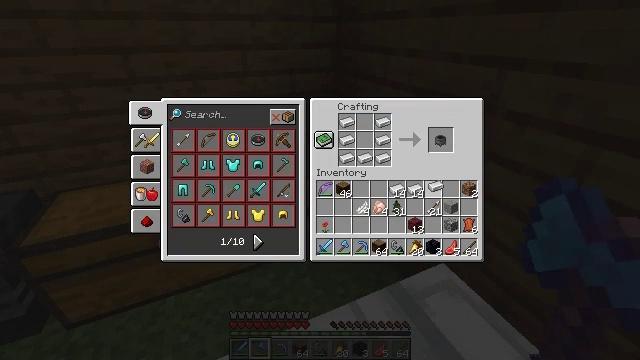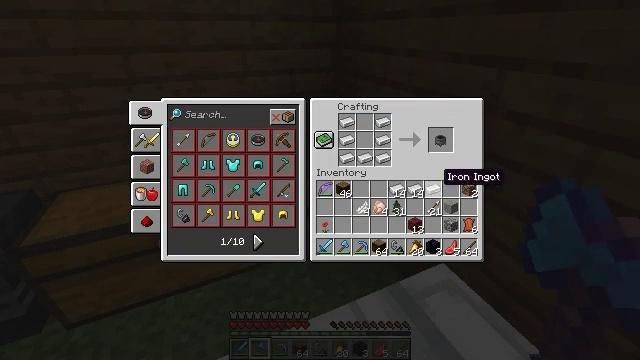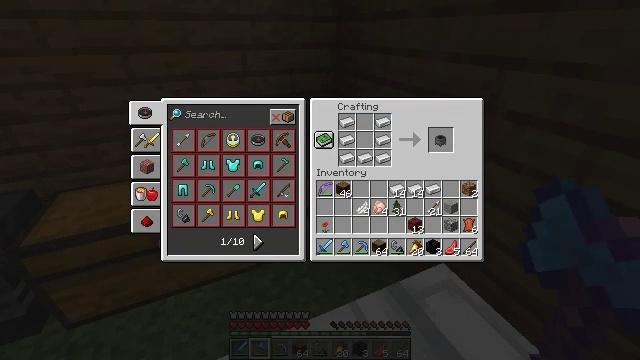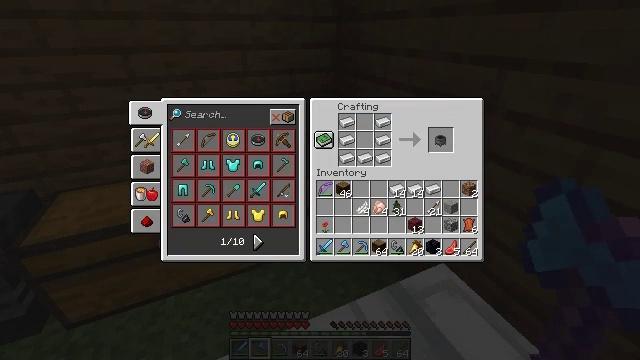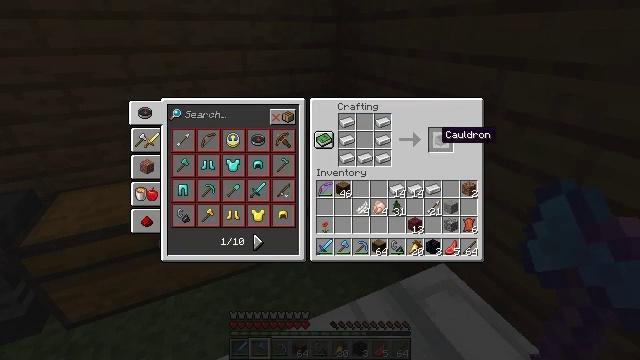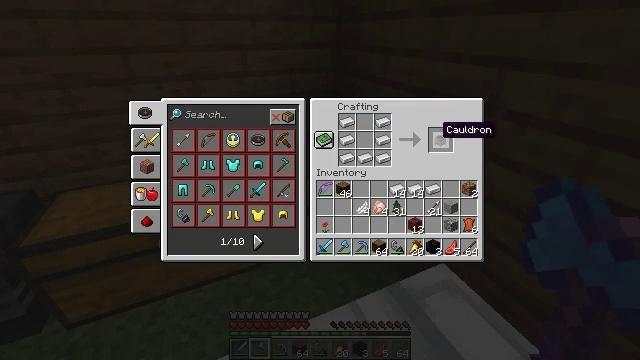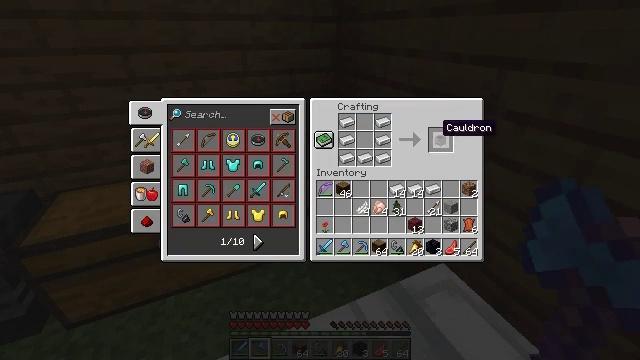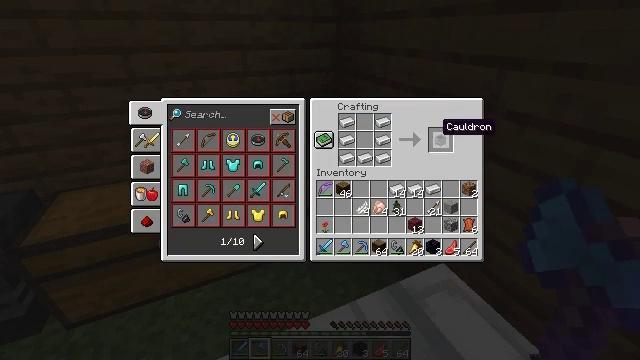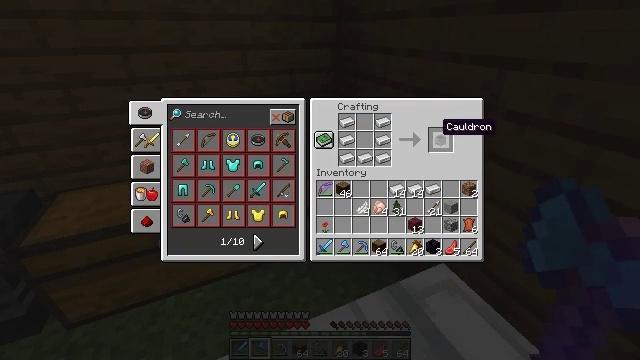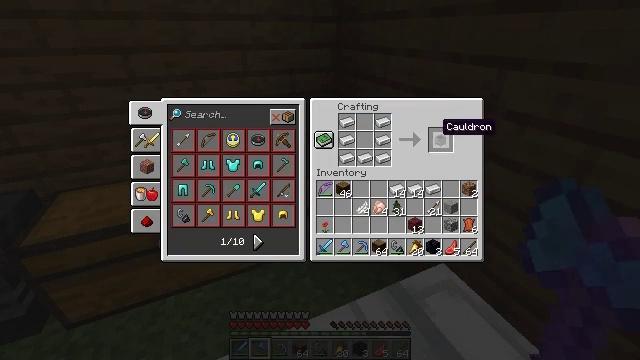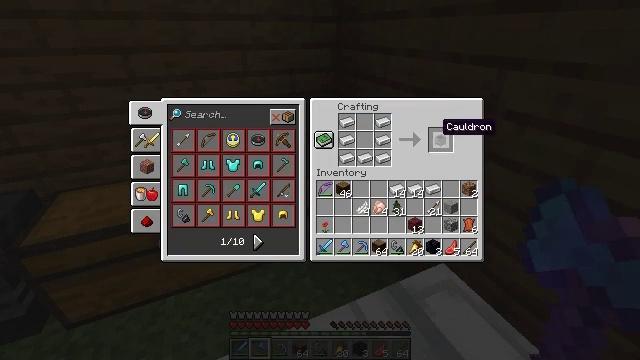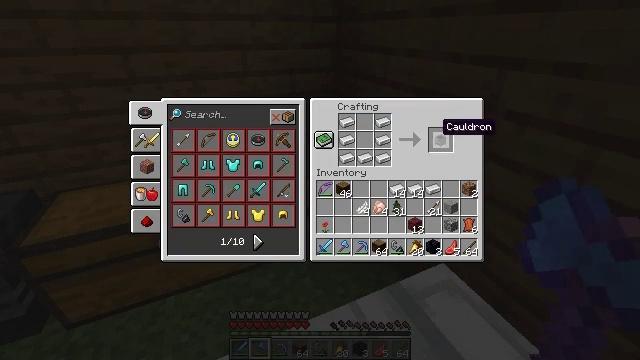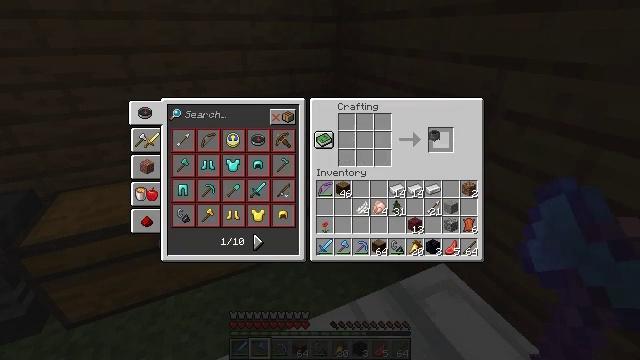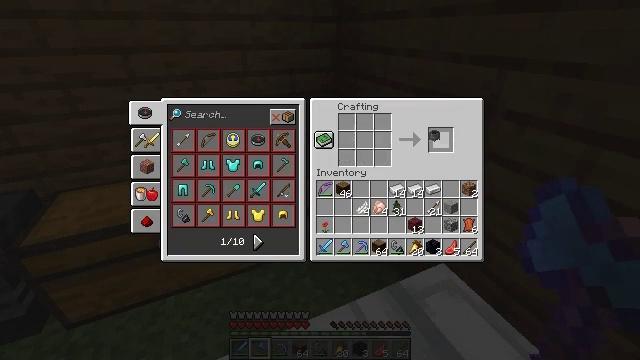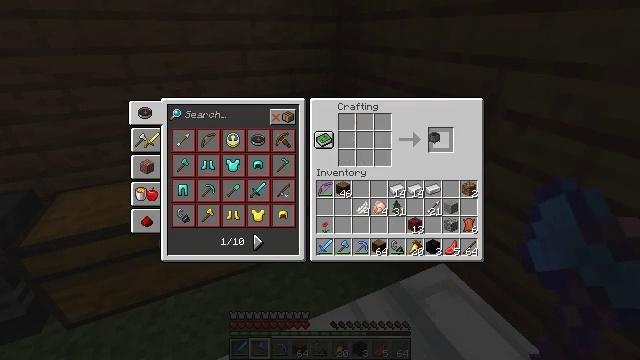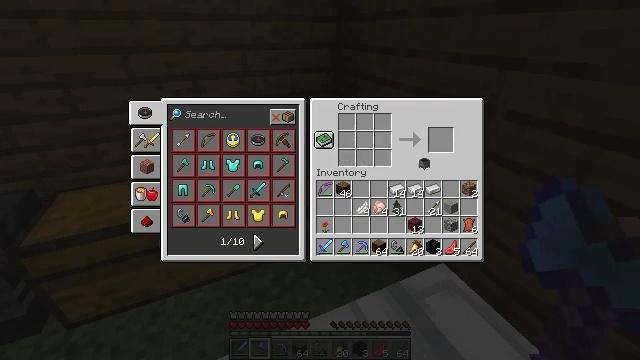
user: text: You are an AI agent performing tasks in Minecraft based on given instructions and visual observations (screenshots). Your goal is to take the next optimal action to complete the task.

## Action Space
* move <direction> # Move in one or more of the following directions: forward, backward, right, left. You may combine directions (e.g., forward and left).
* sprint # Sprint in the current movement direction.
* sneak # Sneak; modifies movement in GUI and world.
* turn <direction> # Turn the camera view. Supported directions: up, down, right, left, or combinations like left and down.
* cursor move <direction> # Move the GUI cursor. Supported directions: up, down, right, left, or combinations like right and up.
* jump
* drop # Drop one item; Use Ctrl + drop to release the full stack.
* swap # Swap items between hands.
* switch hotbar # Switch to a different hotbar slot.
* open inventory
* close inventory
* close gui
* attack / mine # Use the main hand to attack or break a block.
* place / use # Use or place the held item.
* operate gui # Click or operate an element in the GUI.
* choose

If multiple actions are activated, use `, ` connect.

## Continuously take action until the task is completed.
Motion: motion action
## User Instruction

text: To get a cauldron, use the crafting table.
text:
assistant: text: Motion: no_op
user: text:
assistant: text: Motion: cursor move up
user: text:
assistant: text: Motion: cursor move up
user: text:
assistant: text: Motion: cursor move up
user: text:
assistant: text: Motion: no_op
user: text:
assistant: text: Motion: no_op
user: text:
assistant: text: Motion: no_op
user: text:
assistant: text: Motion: no_op
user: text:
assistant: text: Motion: no_op
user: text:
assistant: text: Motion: no_op
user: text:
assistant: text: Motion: no_op
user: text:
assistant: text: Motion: operate gui
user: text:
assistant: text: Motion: operate gui
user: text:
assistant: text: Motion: operate gui
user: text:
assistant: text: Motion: cursor move left and down
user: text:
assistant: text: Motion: cursor move left and down
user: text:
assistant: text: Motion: no_op